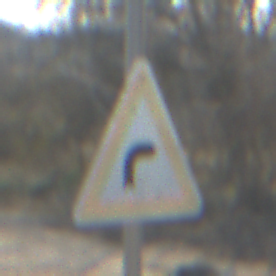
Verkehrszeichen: KurveRechts
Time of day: MorningAfternoon
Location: Outdoor (Suburban)
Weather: PartlyCloudy
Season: NotSpecified
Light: Natural